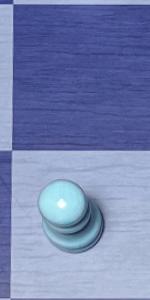
Label: Pawn_White